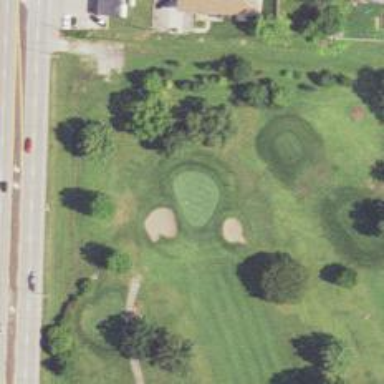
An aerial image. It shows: View of golf hole.